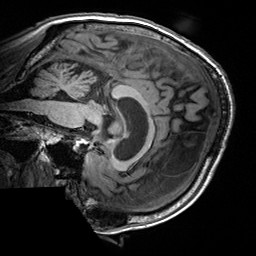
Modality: T1w
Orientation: sagittal
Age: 61
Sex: male
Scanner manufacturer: siemens
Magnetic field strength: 3 T
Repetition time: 2.2 s
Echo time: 0.00245 s